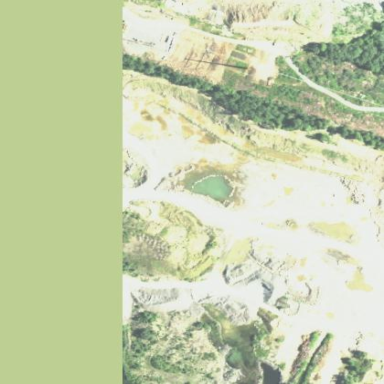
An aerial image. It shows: Quarry area.